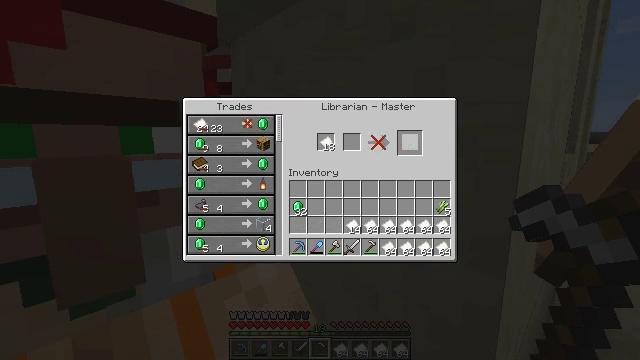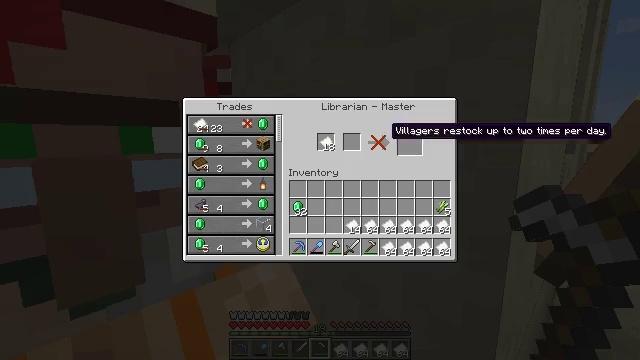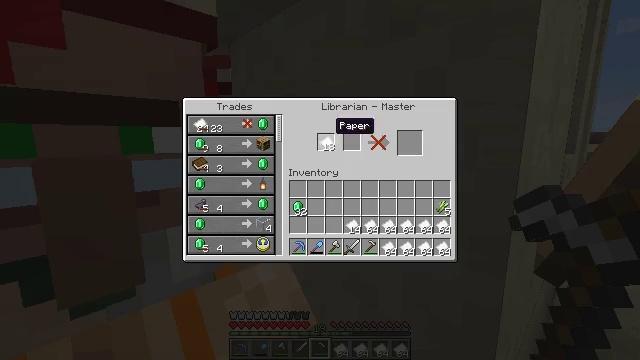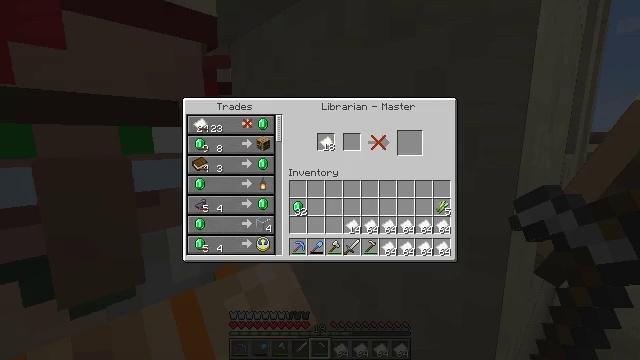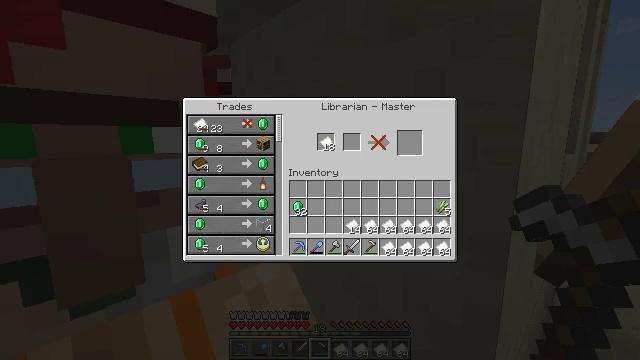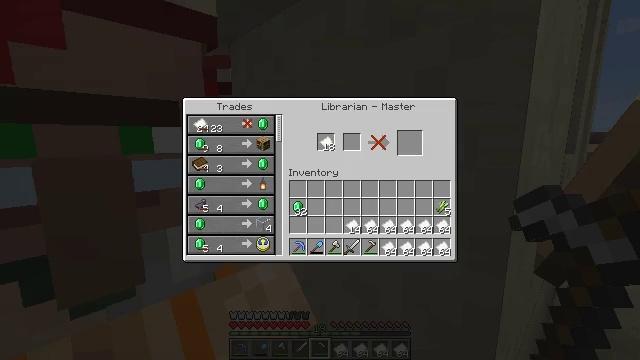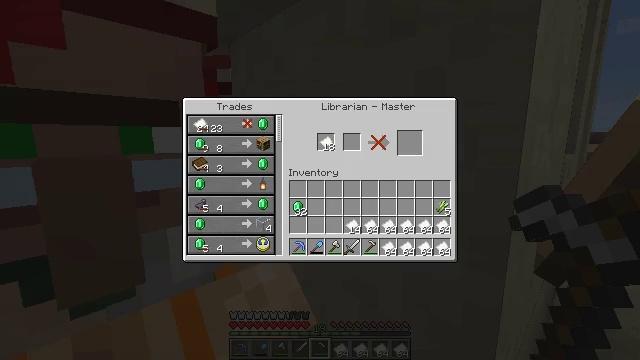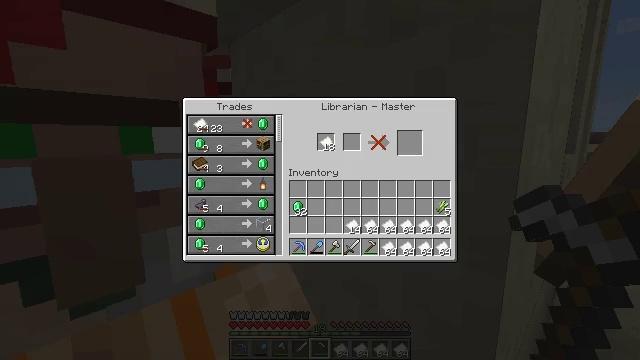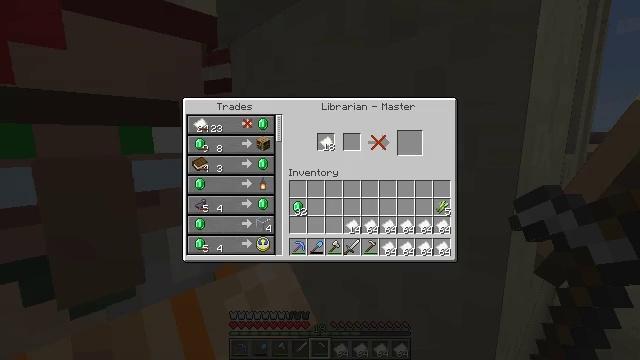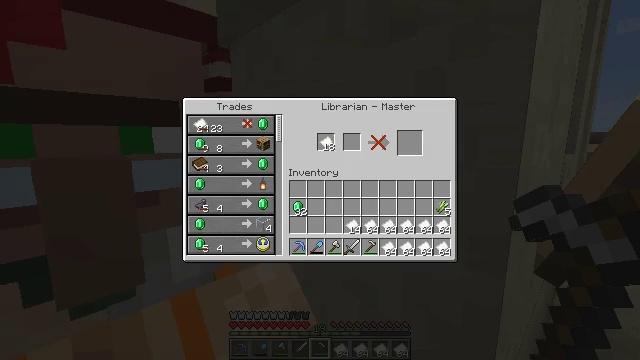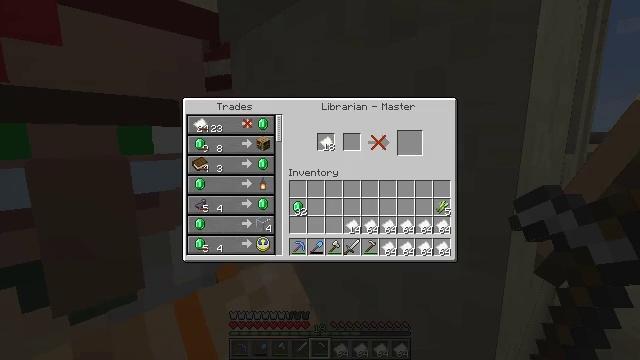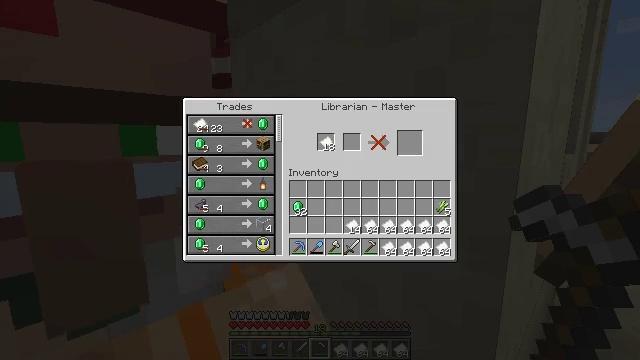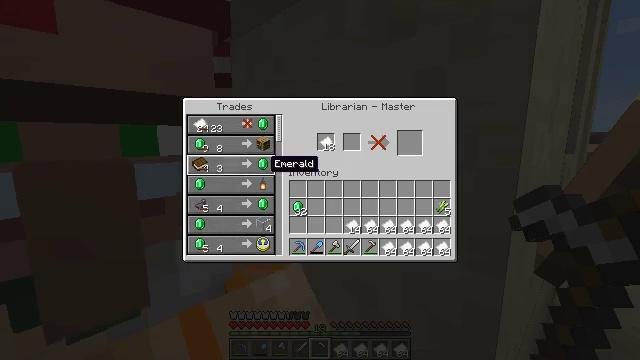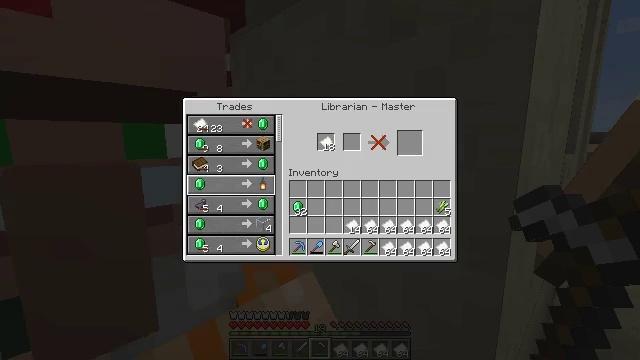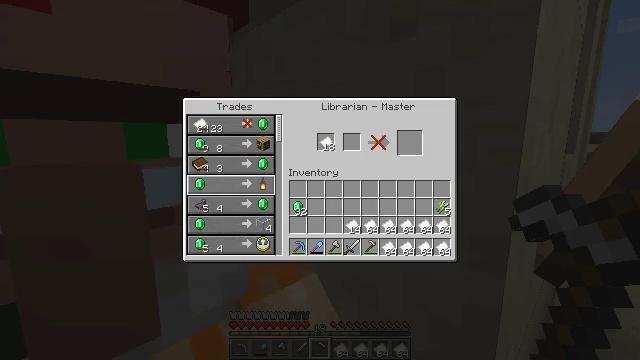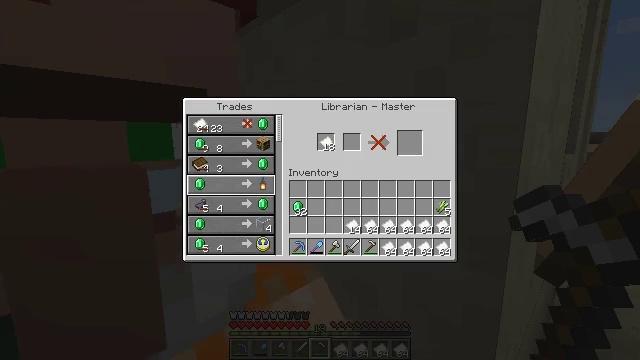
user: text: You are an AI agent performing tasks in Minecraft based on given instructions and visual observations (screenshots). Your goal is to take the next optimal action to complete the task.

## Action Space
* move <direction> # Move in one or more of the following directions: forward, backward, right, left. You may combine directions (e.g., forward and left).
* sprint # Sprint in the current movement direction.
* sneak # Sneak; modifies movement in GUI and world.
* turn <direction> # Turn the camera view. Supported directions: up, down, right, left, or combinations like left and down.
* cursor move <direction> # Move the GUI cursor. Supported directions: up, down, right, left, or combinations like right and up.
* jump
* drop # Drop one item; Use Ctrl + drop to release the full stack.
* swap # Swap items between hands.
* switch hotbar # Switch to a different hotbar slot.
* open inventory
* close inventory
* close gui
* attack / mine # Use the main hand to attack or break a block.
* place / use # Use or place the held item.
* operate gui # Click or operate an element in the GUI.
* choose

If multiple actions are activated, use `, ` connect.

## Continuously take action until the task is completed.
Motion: motion action
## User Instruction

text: Mine the acacia wall sign from the wall.
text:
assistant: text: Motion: sneak, cursor move left, open gui
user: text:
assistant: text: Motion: sneak, cursor move left
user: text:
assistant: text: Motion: sneak, cursor move left
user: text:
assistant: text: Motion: sneak, cursor move left
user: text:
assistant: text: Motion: no_op
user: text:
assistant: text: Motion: no_op
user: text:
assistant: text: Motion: no_op
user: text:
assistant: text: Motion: no_op
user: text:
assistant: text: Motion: no_op
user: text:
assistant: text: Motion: cursor move down
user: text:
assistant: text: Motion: cursor move down
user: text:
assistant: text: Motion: cursor move left and down
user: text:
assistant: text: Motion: cursor move left and down
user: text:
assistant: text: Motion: cursor move left
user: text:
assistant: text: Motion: no_op
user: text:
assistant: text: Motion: no_op
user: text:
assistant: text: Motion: no_op
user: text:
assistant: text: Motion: no_op
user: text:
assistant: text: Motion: no_op
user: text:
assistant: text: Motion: no_op
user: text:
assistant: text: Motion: no_op
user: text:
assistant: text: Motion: no_op
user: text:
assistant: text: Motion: no_op
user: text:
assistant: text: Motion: no_op
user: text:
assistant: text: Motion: no_op
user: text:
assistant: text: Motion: no_op
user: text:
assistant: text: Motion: no_op
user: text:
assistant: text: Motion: close gui
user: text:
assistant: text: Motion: turn right and down
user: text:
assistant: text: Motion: turn right and down